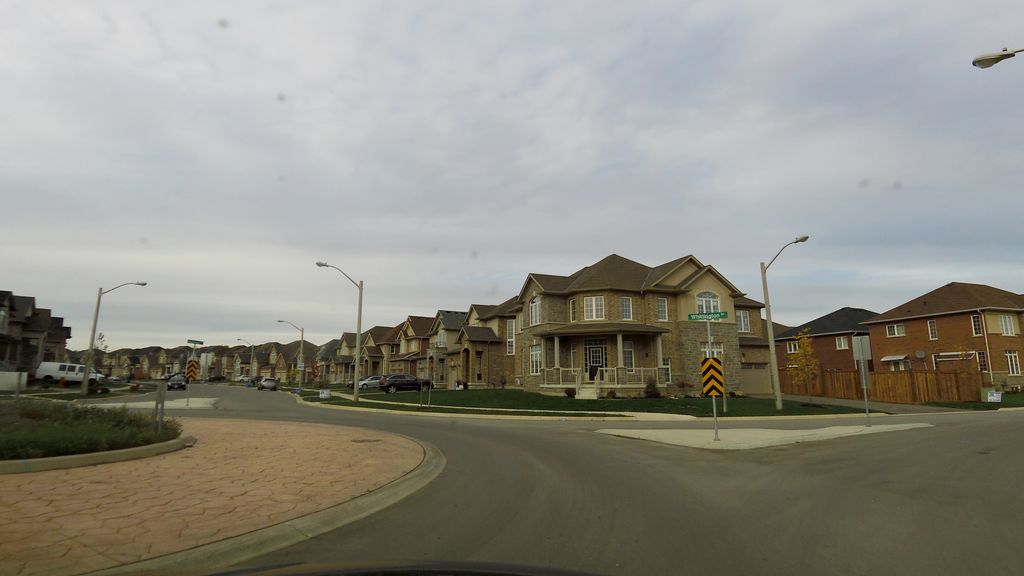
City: hamilton